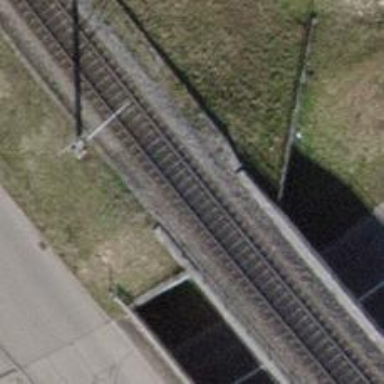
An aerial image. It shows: Railway bridge with electrified tracks and single rail.